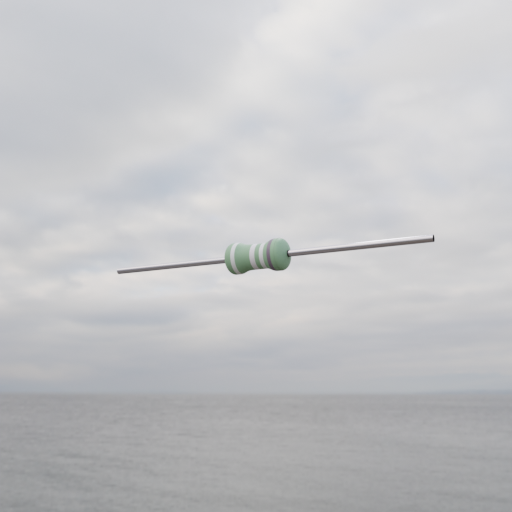
Resistor colour bands (in order): white, white, white, gray